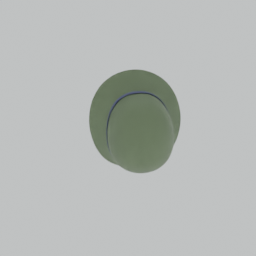
Label: people